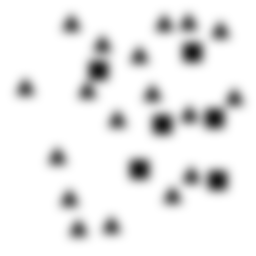
Squares: 6
Triangles: 18
Stars: 0
Total shapes: 24